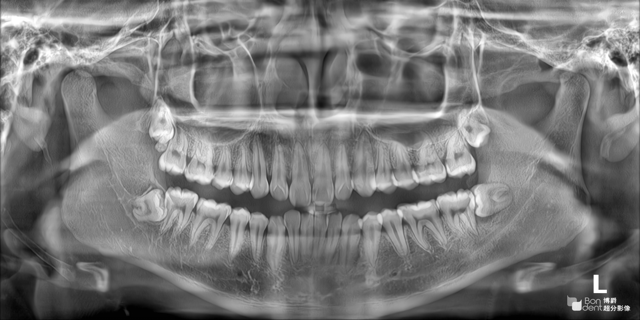
adult